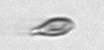
Label: Cryptophyta